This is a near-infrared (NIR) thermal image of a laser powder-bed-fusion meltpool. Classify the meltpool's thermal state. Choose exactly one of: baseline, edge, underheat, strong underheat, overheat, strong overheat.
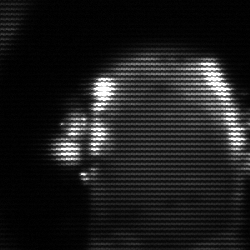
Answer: baseline